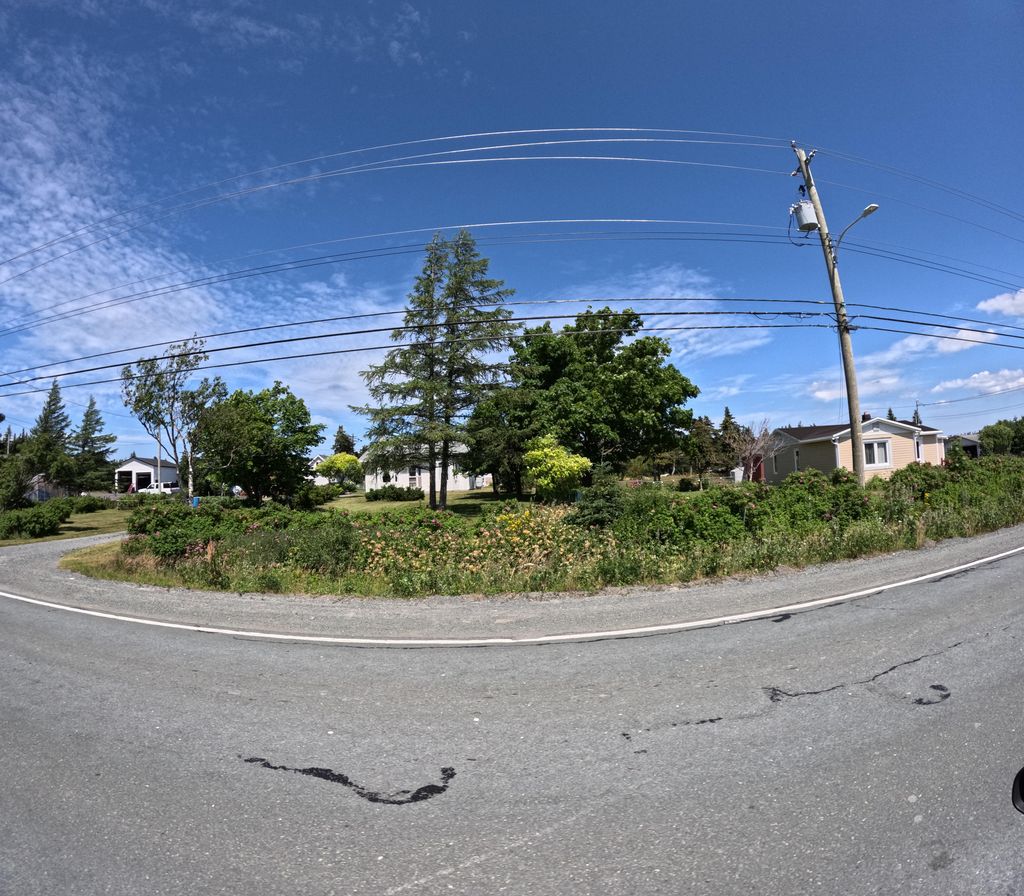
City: st_johns